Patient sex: M
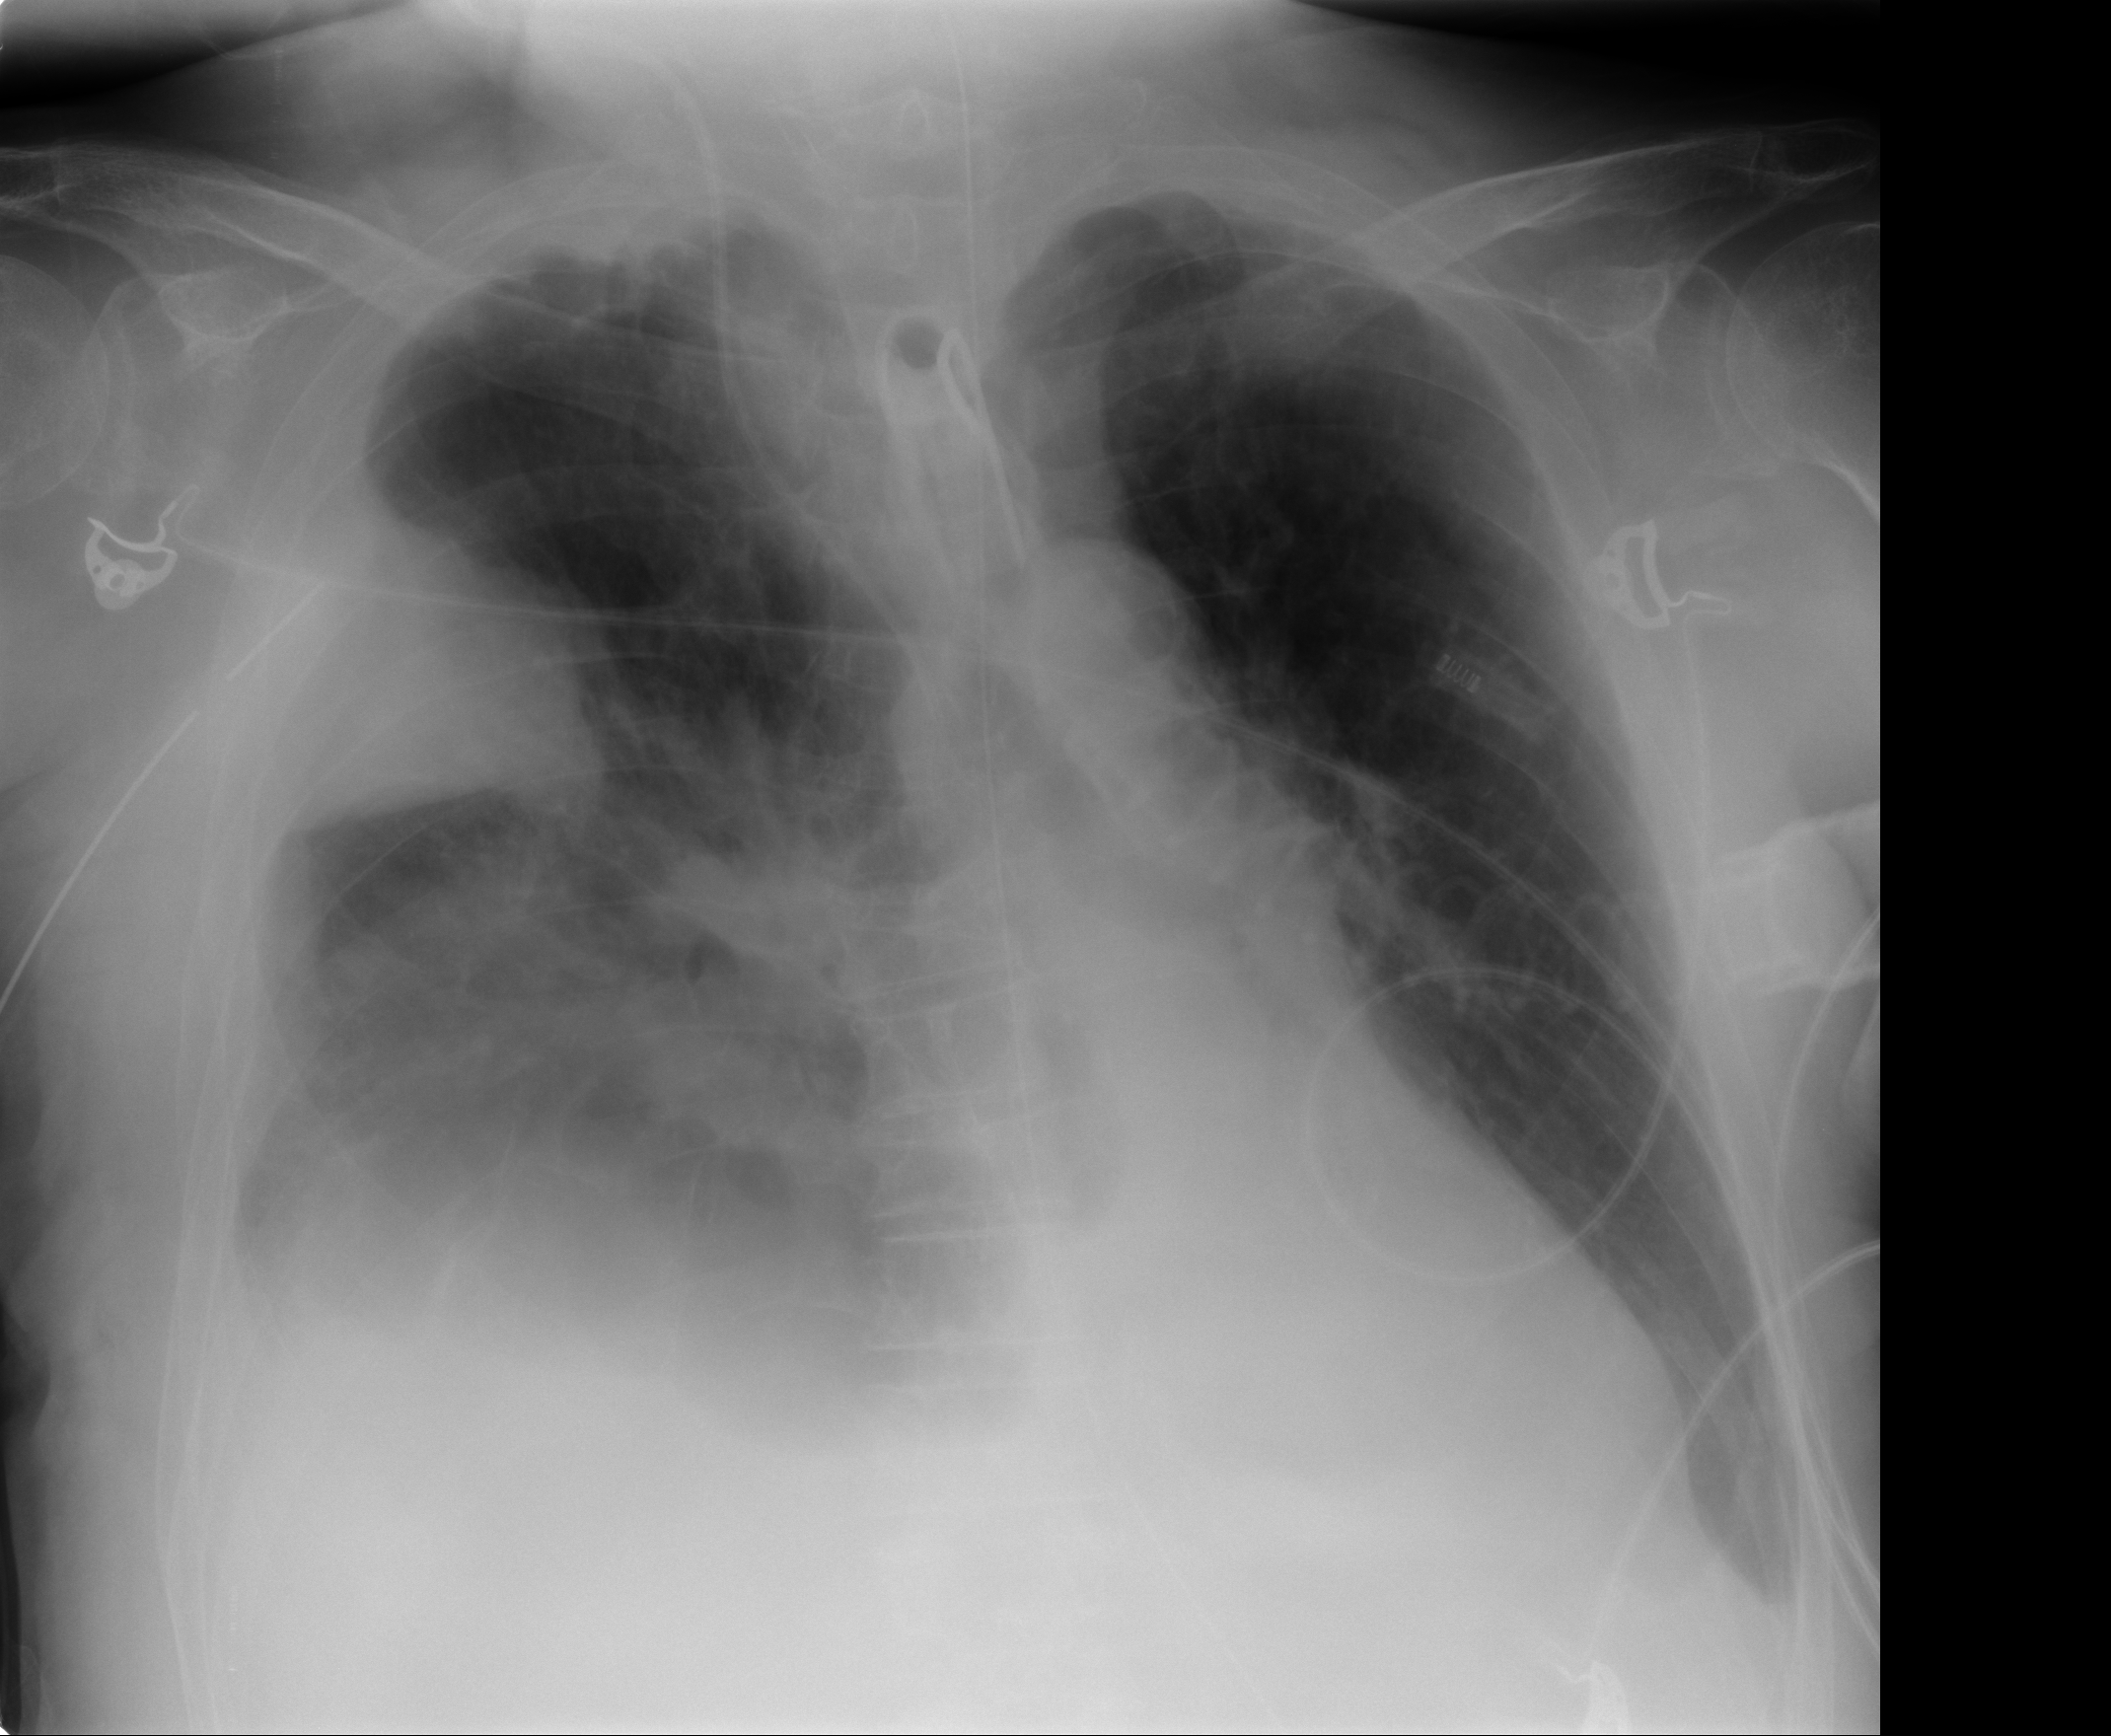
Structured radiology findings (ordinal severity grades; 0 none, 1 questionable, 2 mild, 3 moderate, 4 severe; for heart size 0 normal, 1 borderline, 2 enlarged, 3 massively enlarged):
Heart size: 0
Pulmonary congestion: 2
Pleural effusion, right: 3
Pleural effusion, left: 1
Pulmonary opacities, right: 3
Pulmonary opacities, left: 0
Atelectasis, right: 3
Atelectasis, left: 2